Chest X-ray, PA view. Patient: 57 years old, sex M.
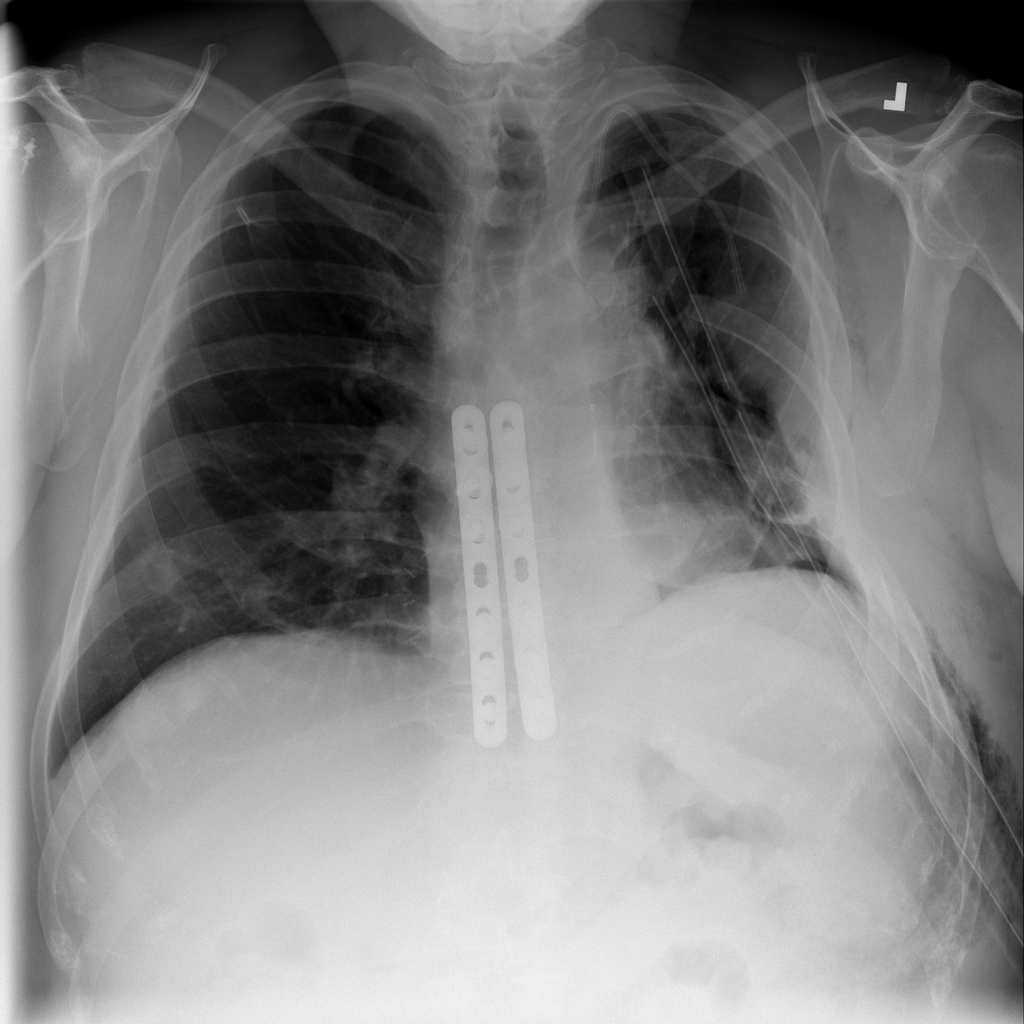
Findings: Pneumothorax